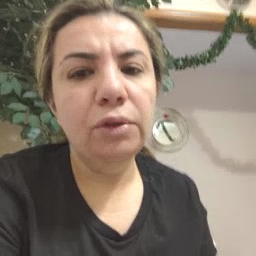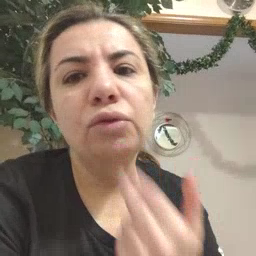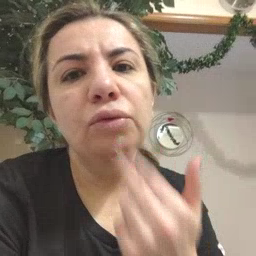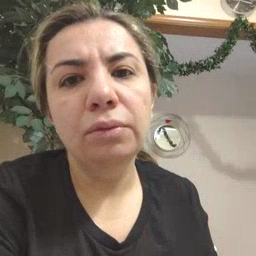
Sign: cute